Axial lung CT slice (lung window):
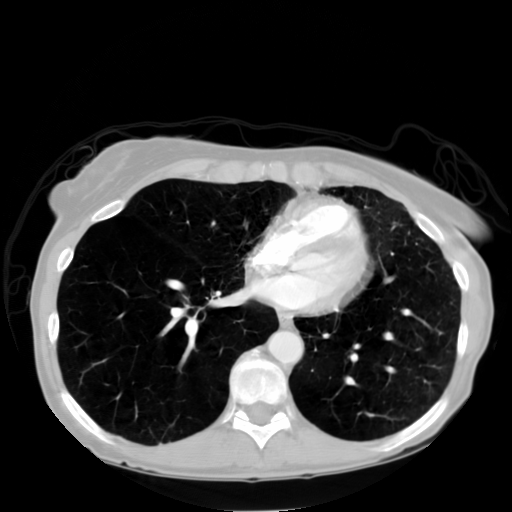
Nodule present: no